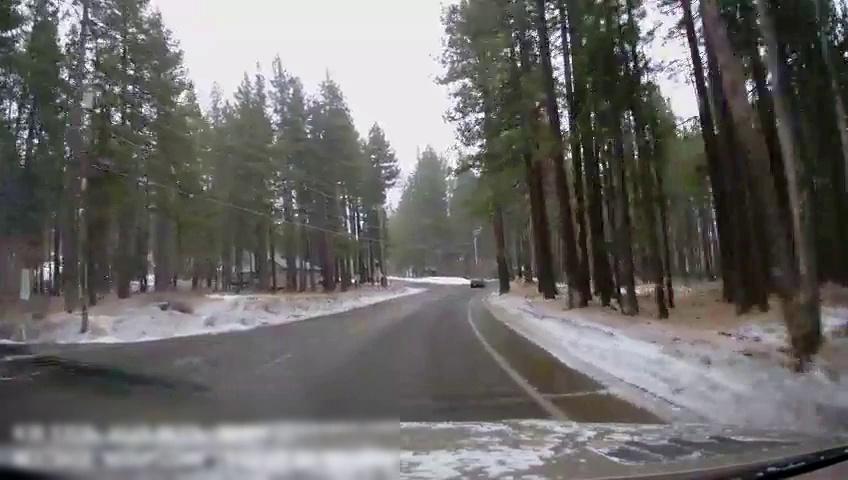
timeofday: Day
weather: Snowy
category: Drivable Space
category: Vehicles | SUV
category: Lanes | Current Lane